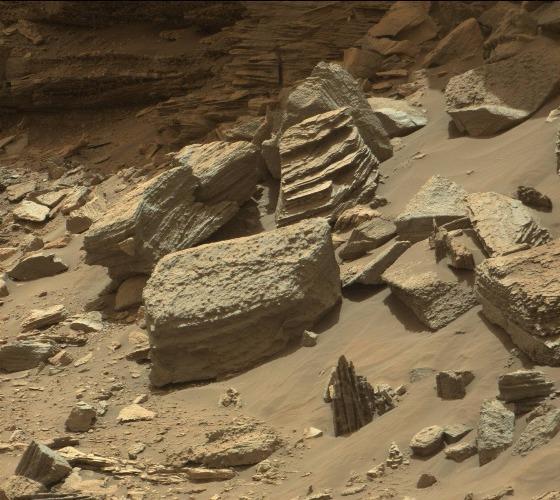
Terrain classes present: Bedrock, Gravel / Sand / Soil, Rock, Shadow